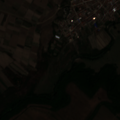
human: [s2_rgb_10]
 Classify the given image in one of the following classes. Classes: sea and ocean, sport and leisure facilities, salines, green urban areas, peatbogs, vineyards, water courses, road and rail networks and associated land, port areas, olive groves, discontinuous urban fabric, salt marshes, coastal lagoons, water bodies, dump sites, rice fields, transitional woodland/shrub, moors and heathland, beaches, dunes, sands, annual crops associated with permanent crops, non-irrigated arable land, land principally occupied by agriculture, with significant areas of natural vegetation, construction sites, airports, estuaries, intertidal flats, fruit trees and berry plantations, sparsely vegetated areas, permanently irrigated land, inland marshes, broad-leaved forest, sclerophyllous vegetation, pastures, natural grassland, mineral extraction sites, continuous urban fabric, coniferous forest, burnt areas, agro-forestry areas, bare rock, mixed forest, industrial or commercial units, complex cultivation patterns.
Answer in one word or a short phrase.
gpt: discontinuous urban fabric, non-irrigated arable land, pastures, complex cultivation patterns, broad-leaved forest